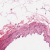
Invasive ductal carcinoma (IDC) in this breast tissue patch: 0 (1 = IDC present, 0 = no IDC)